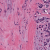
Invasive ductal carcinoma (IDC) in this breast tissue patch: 1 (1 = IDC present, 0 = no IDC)